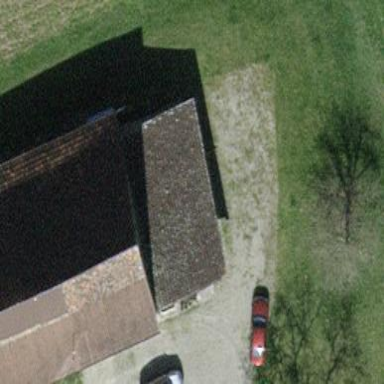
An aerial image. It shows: Farm auxiliary building with gabled roof.